Aerial crown-view tile of a tropical tree (Barro Colorado Island, Panama), acquired 20250217:
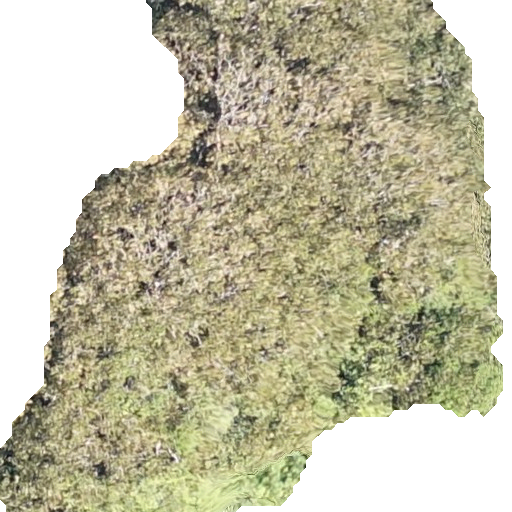
Species: Dipteryx oleifera
GBIF accepted scientific name: Dipteryx oleifera
Crown area: 330.182 m²